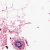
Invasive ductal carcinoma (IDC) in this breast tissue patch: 0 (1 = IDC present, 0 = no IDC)